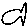
Label: fish